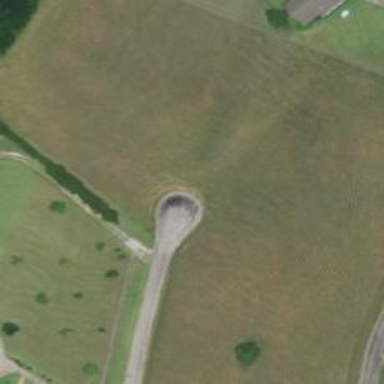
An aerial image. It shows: Turning circle on the road.